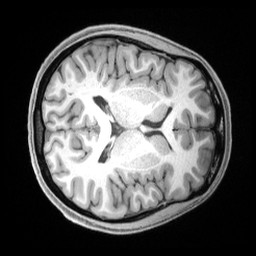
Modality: T1w
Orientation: axial
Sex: female
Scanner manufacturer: siemens
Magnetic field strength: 3 T
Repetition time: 2.4 s
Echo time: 0.00225 s